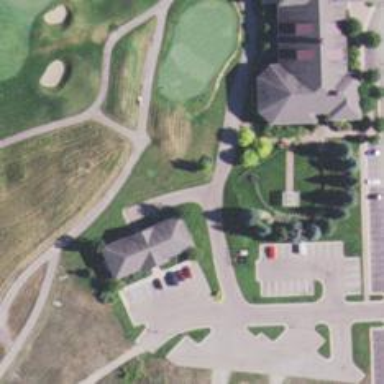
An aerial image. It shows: Path for golf carts.